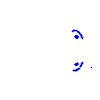
Particle: proton